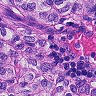
Metastatic tissue present: yes